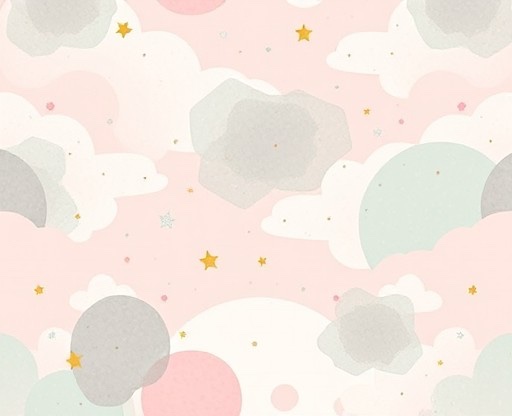
Category: New Baby